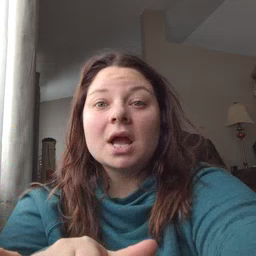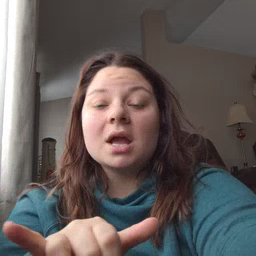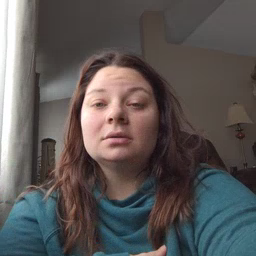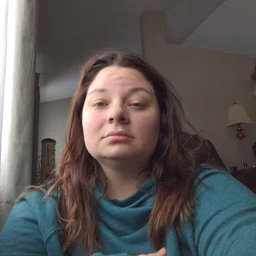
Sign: stay